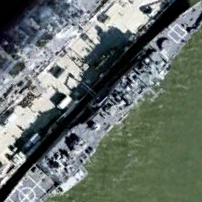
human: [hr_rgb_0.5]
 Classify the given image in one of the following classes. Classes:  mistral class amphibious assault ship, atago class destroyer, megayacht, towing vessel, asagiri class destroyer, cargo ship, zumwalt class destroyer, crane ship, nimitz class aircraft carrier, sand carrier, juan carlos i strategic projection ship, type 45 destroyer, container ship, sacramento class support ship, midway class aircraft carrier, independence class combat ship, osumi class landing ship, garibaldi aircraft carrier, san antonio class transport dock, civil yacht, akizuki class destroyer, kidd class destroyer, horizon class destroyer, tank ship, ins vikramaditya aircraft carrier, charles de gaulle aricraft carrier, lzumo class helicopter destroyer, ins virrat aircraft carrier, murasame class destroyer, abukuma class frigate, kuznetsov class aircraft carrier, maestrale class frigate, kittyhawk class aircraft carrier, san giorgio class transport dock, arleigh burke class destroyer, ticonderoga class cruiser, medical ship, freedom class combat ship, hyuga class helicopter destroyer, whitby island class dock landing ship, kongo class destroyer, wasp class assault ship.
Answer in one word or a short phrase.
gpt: Ticonderoga class cruiser